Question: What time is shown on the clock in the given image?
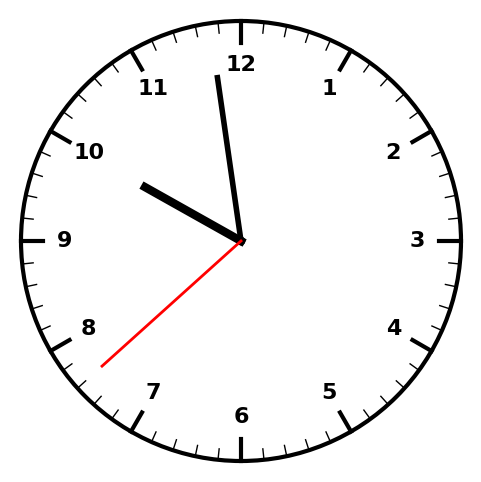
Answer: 09:58:38